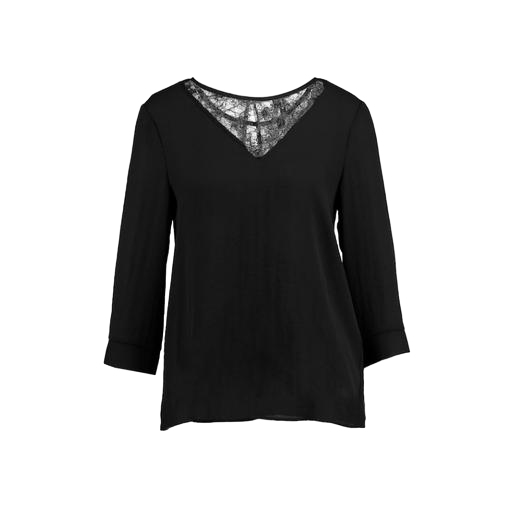
black three-quarter-sleeve top only macy, black lace-accented top, black lace-back top, white background